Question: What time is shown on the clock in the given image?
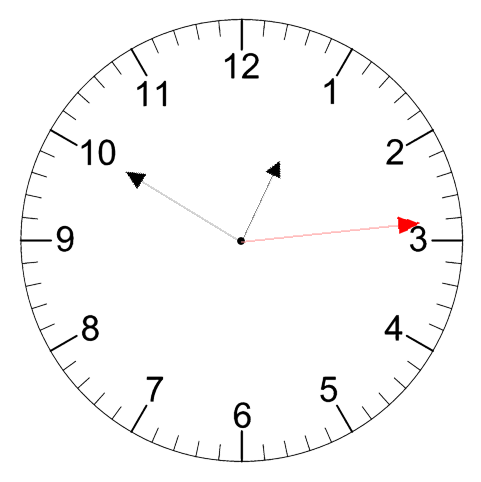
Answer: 12:50:14